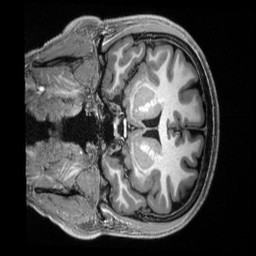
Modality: T1w
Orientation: coronal
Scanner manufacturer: siemens
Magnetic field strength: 3 T
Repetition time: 2.5 s
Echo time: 0.00231 s